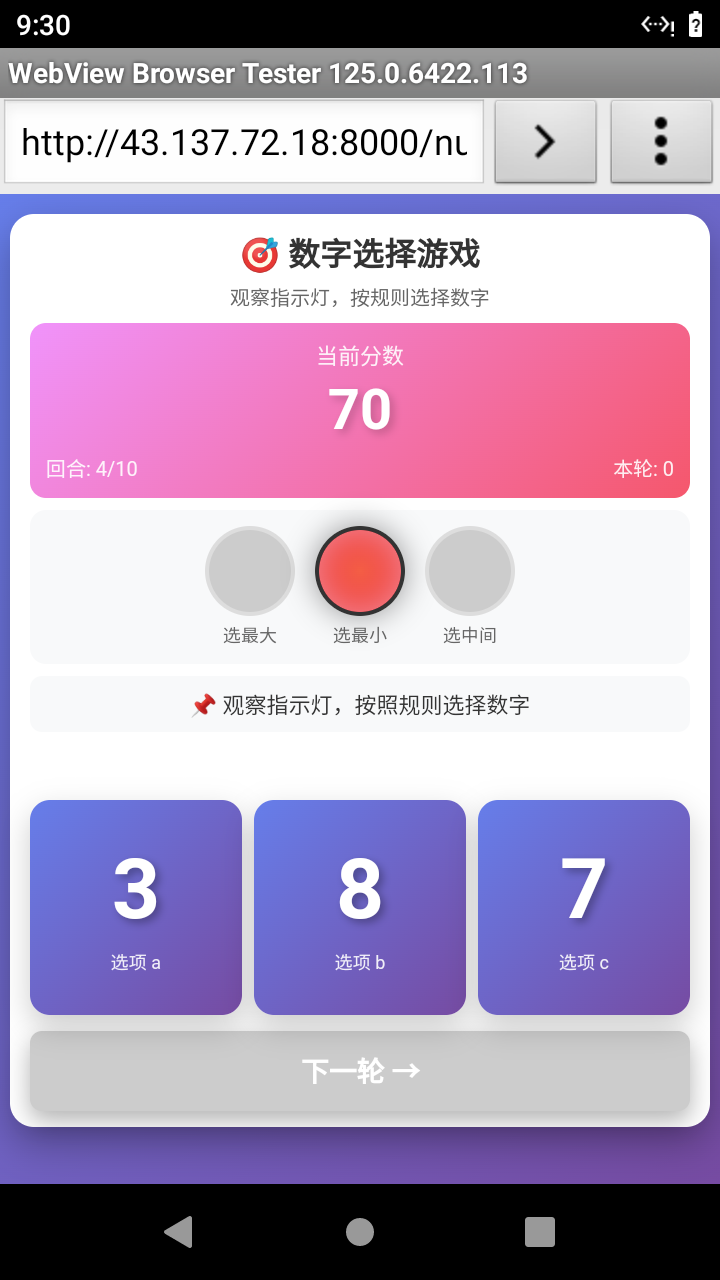

Select the correct number based on the traffic light color.
Answer: 0